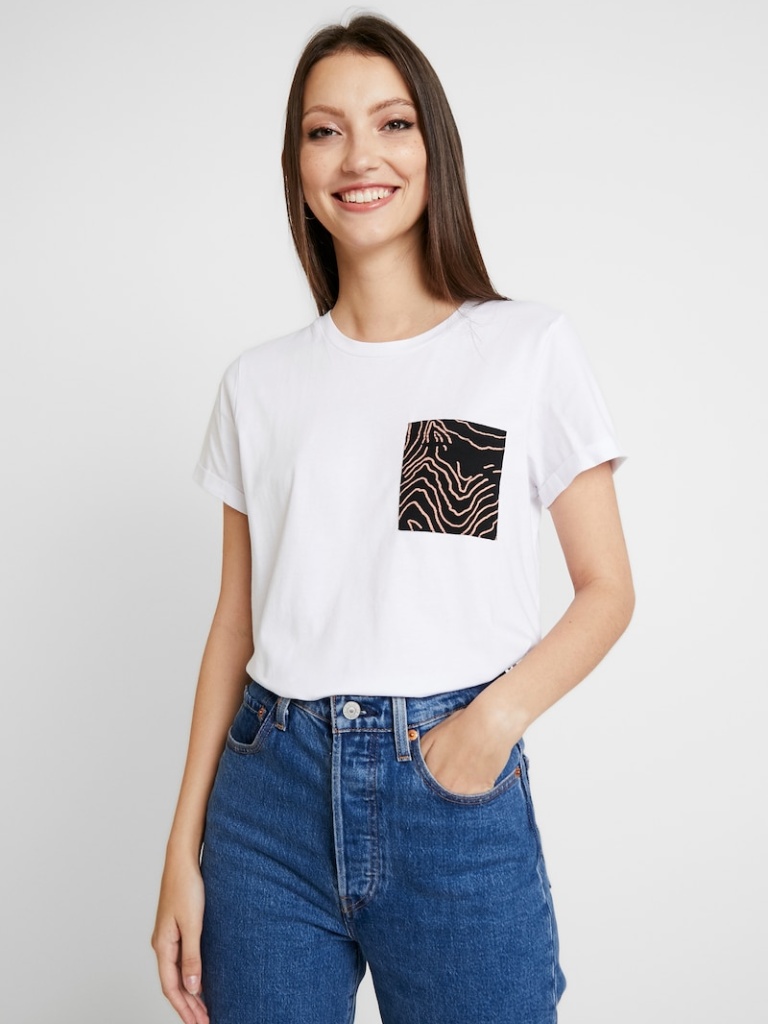
cotton relaxed short sleeve waist length Fully Tucked in crew t-shirt